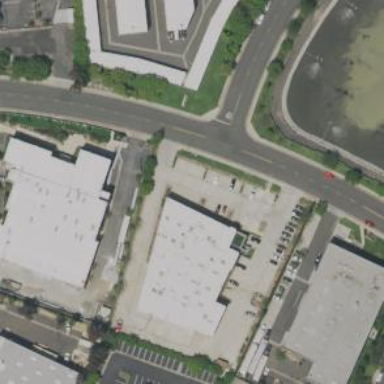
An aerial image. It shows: Commercial area.